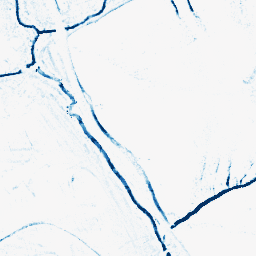
Category: morphological
Decomposition family: morphological_rect
Decomposition parameters: operation: closing
width: 5
height: 5
Upsampling method: bicubic
Upsampling parameters: scale: 8
Upsampling scale: 8